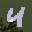
Label: 4